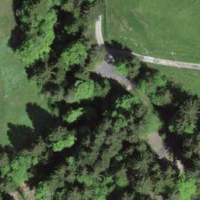
EUNIS habitat code: 44
Species observed at this site:
Chrysolina coerulans